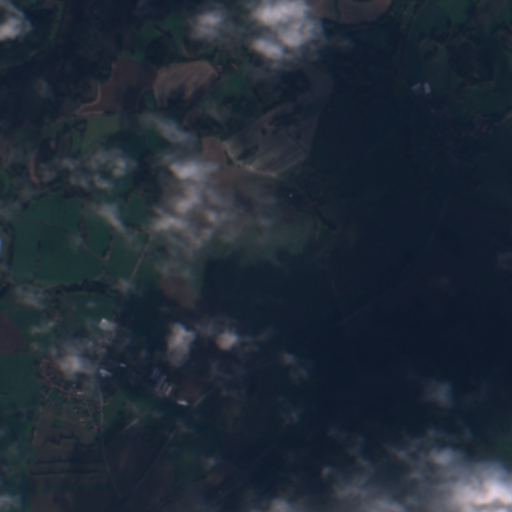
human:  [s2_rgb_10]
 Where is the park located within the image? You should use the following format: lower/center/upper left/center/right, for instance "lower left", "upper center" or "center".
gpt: The park is located in the lower left of the image.
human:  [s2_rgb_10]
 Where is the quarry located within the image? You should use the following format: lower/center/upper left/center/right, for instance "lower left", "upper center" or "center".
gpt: The quarry is located in the upper center of the image.
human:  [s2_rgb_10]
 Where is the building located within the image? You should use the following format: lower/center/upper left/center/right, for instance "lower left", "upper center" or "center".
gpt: There is no building in the image.